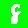
Digit: 8